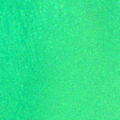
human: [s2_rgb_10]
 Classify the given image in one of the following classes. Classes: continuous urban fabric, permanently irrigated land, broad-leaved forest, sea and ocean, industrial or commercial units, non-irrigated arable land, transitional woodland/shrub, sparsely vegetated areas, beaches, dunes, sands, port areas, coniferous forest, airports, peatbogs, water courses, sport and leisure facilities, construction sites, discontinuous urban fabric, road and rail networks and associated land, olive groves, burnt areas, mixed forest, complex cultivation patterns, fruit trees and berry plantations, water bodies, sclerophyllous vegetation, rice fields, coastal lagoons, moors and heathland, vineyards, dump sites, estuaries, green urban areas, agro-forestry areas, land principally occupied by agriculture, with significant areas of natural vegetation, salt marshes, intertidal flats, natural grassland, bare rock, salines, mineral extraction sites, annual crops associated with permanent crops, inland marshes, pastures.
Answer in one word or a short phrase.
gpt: sea and ocean